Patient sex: M
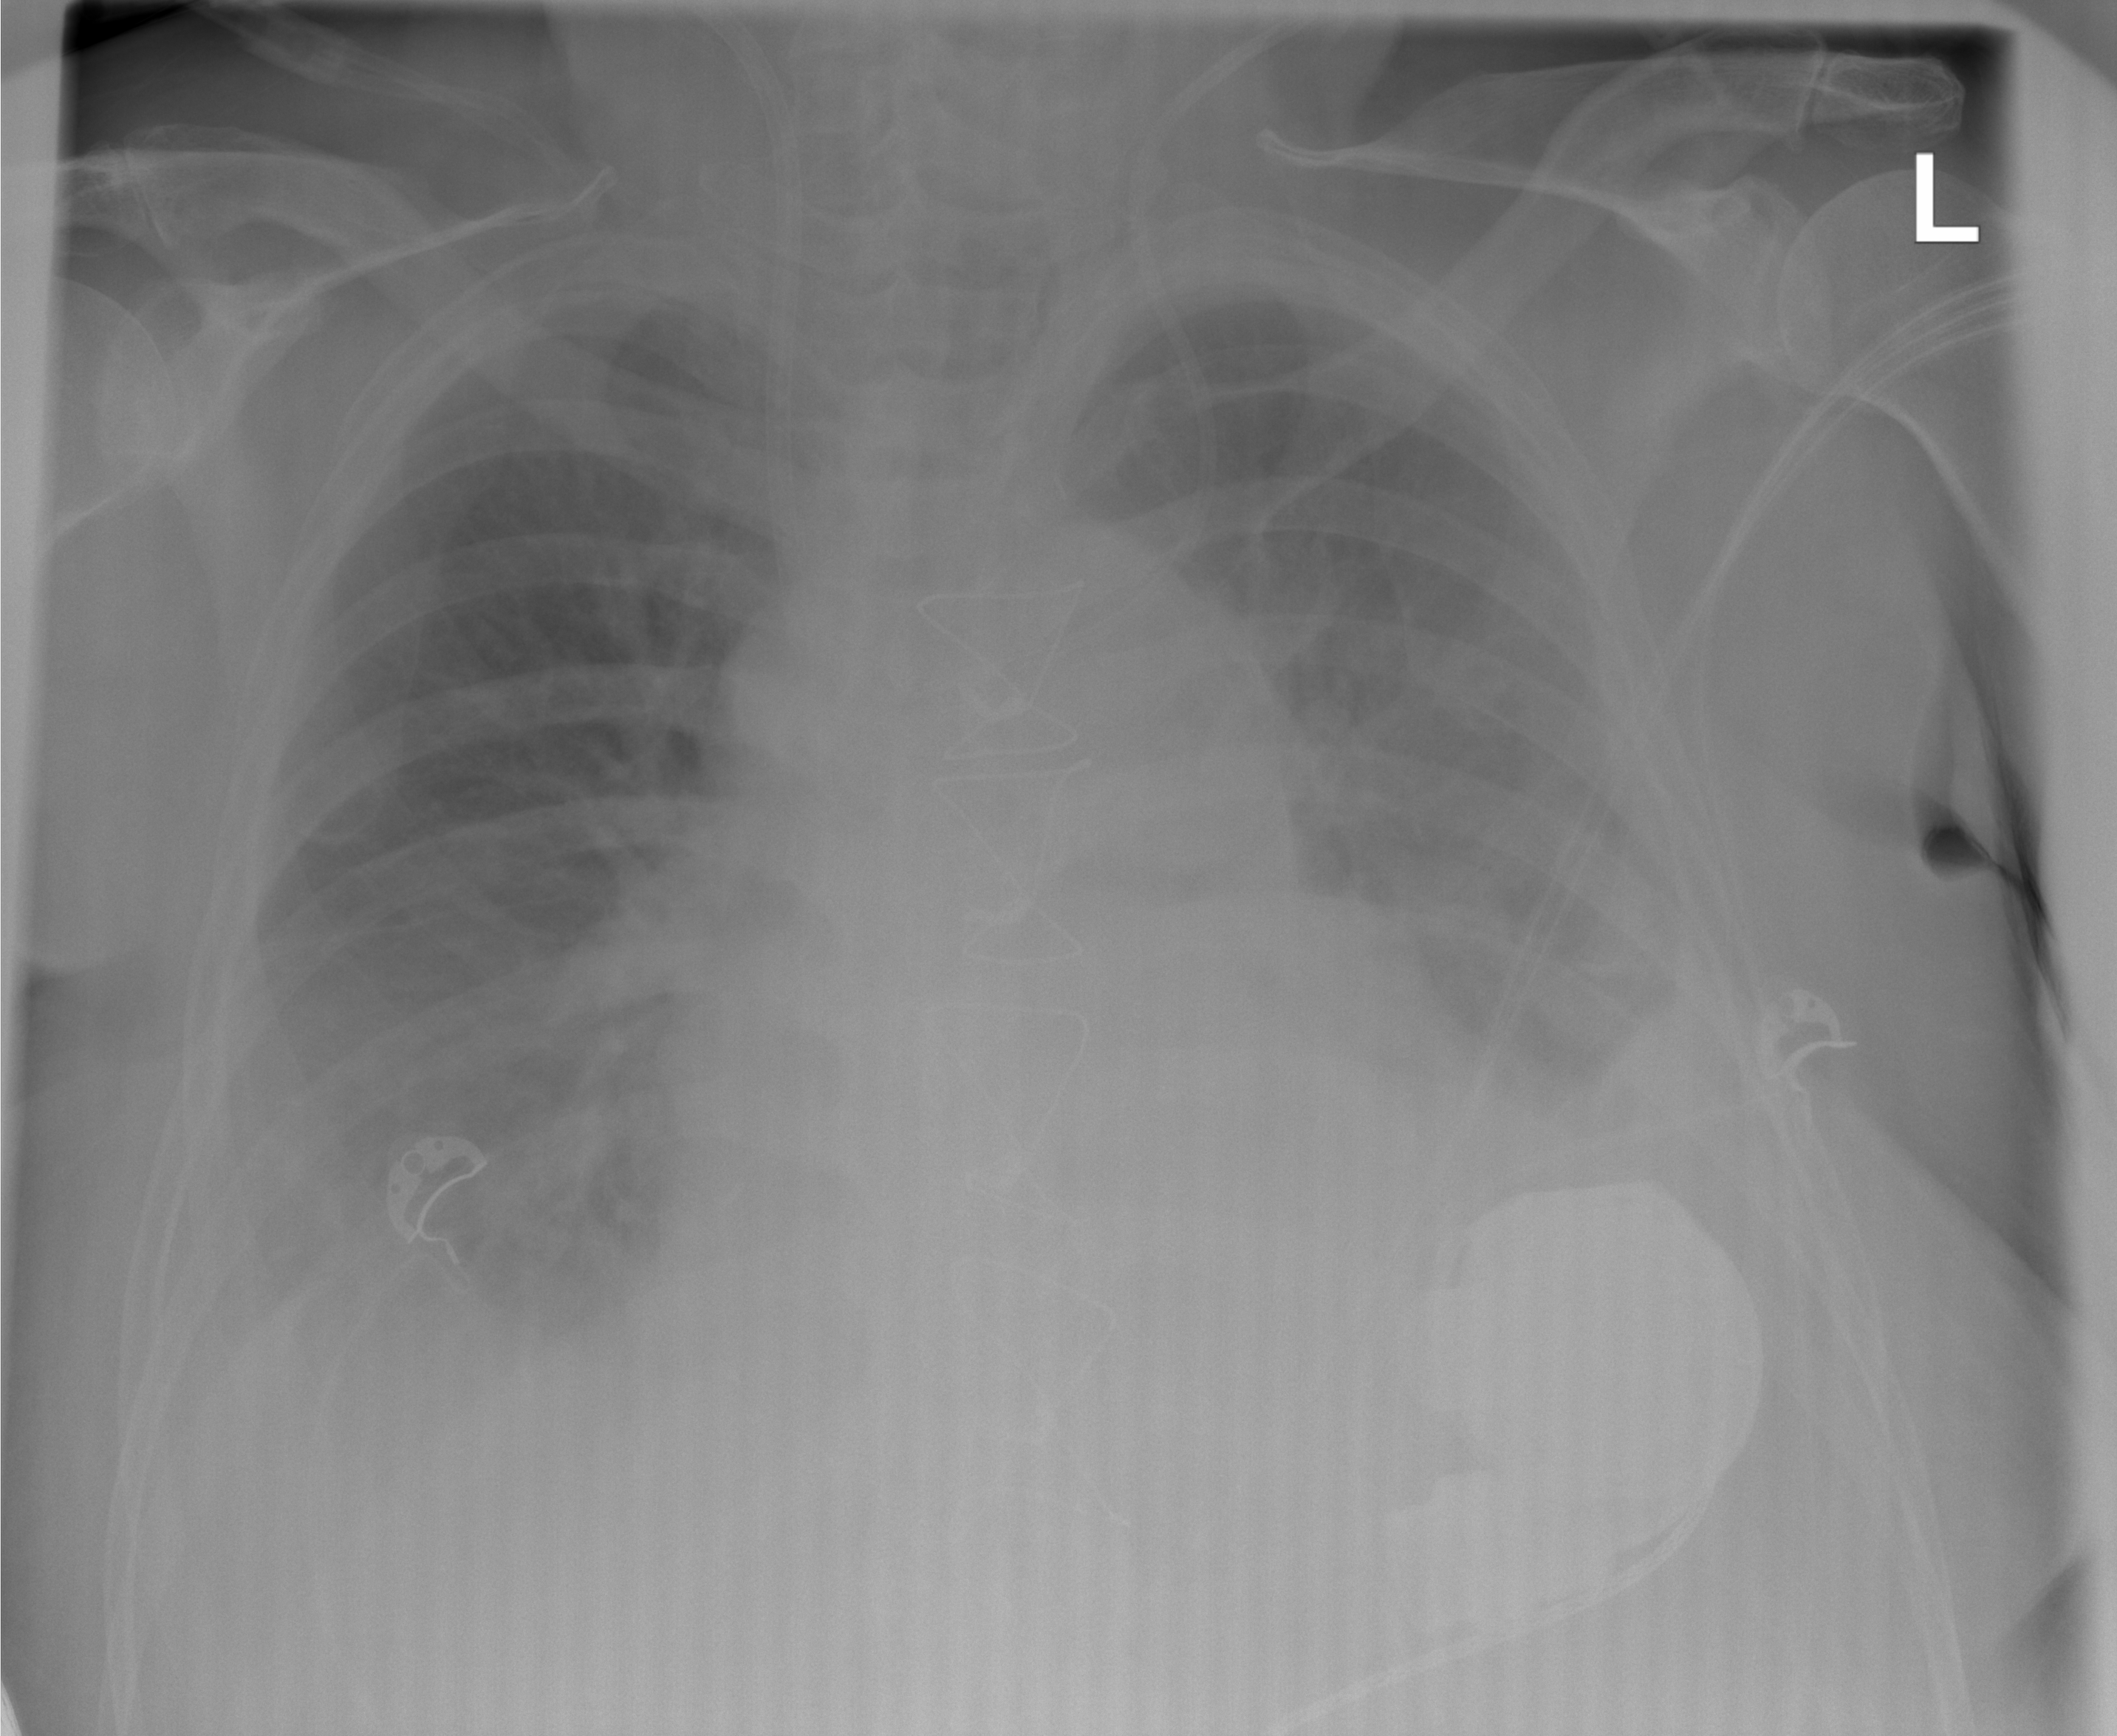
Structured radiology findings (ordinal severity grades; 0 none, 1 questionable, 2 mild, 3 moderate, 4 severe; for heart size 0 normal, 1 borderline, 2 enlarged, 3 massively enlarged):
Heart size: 2
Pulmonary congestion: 2
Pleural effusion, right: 2
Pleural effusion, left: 2
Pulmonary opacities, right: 0
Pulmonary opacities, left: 0
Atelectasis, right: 2
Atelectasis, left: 2